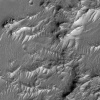
Atmospheric dust classification: not_dusty